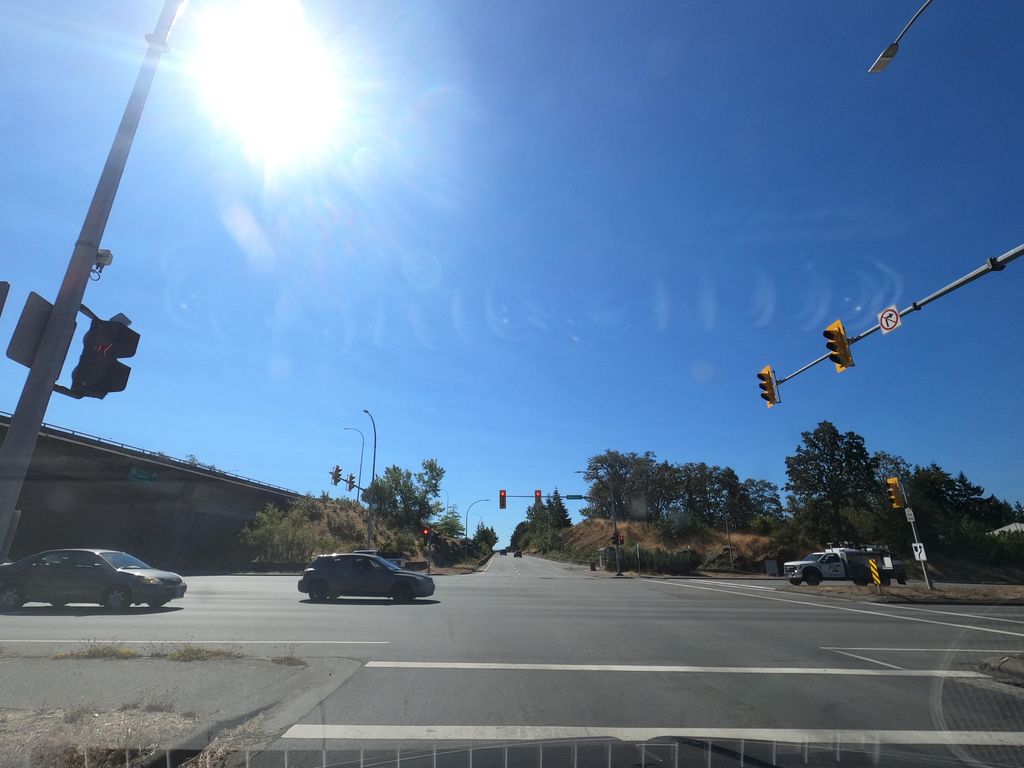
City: victoria